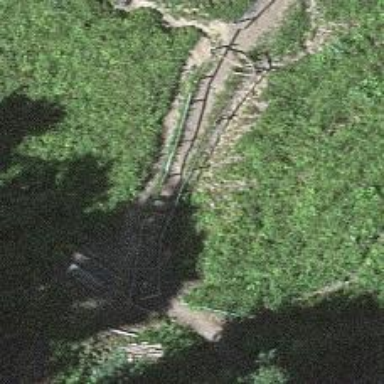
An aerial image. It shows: Kissing gate.